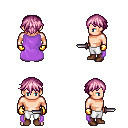
a pixel art fantasy rpg character, male body template, human, light skin, lavender cape, white pants, pink short bangs hairstyle, gold gloves, brown shoes, dagger, four views (front, back, left, right), 2x2 character sprite sheet, small pixel art, hard edges, no anti-aliasing